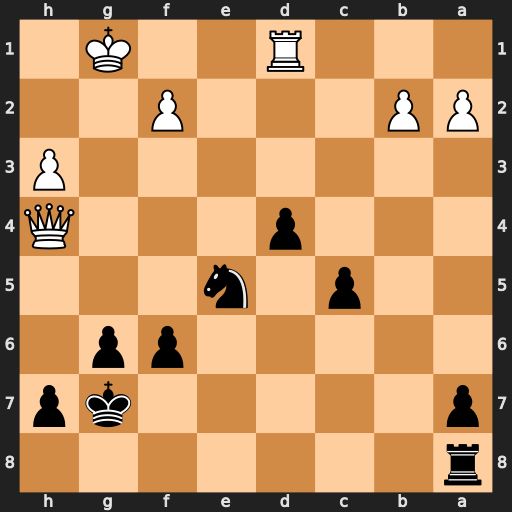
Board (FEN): r7/p5kp/5pp1/2p1n3/3p3Q/7P/PP3P2/3R2K1
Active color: b
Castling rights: -
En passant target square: -
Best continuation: Nf3+ Kf1 Nxh4